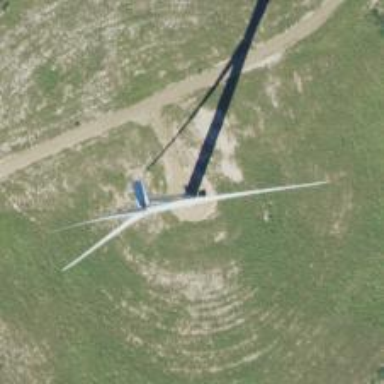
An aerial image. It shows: Wind generator with horizontal axis. The generator is wind turbine.